Aerial crown-view tile of a tropical tree (Barro Colorado Island, Panama), acquired 20250715:
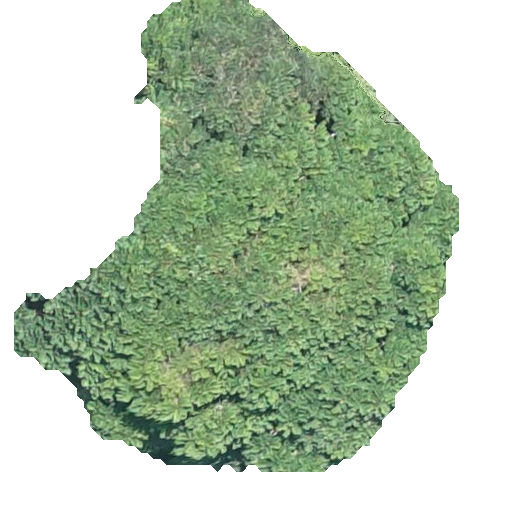
Species: Jacaranda copaia
GBIF accepted scientific name: Jacaranda copaia
Crown area: 197.613 m²